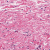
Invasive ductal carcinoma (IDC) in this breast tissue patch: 0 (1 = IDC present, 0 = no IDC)